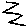
Label: zigzag